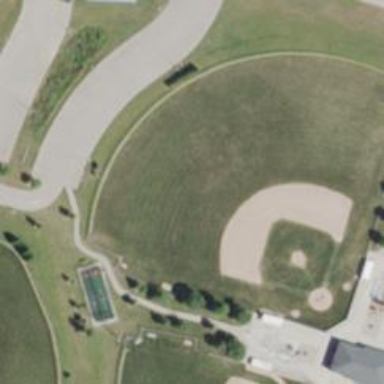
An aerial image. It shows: Softball pitch for leisure sports.